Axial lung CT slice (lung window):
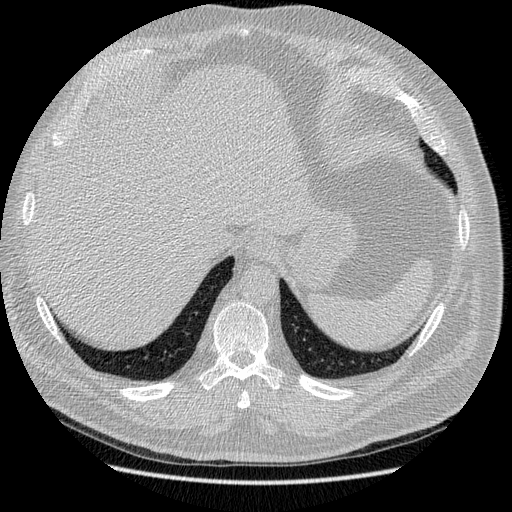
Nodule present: no